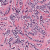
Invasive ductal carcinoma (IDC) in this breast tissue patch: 1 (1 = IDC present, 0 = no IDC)